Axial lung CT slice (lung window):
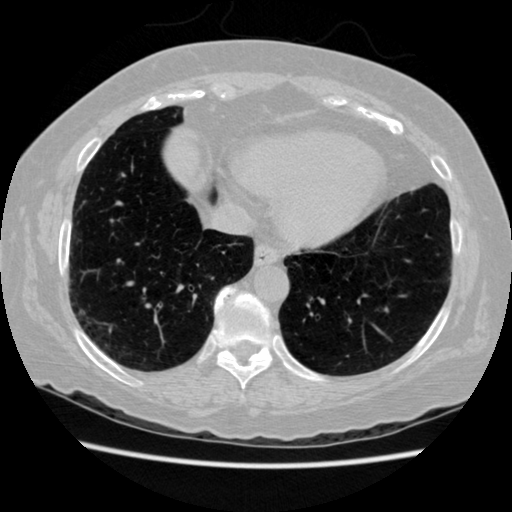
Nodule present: no